Field crop: maize
Growth stage: 1
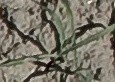
Species: sorghum